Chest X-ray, AP view. Patient: 54 years old, sex F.
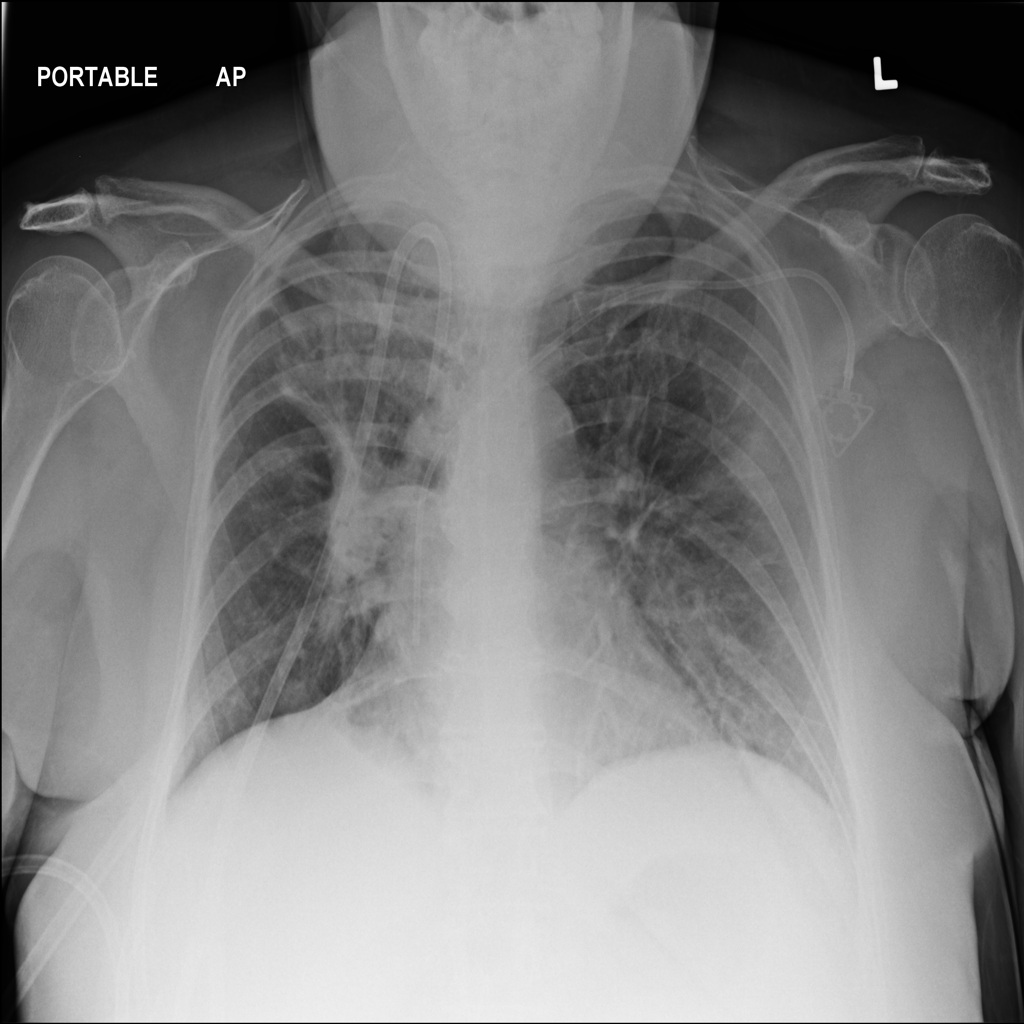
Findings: Atelectasis, Nodule